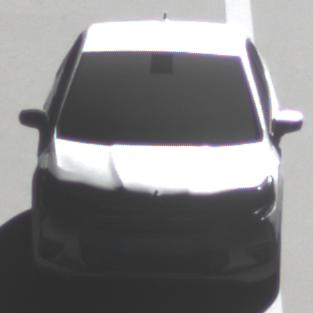
Make: Citroen
Model: DS 4 VTi 120
Detailed model: DS 4
Model produced from: 2011/05
Model produced until: 2015/01
Doors: 5
Color: white
Road condition: dry road
Daytime: morning or afternoon
Contrast: high contrast